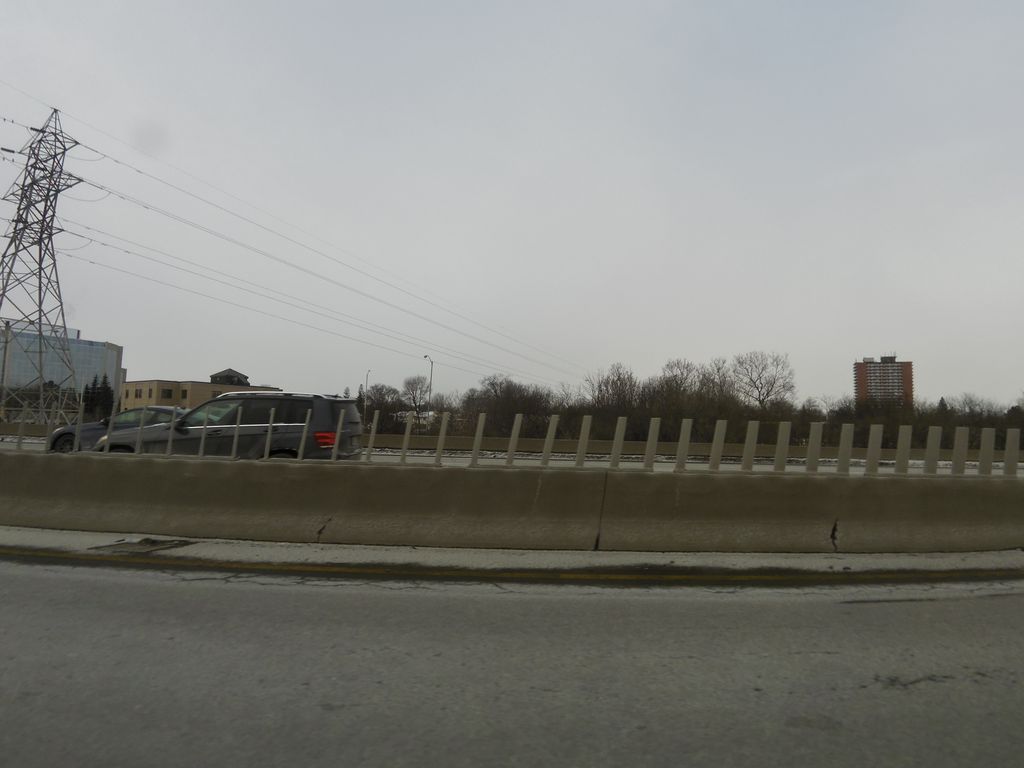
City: ottawa-gatineau